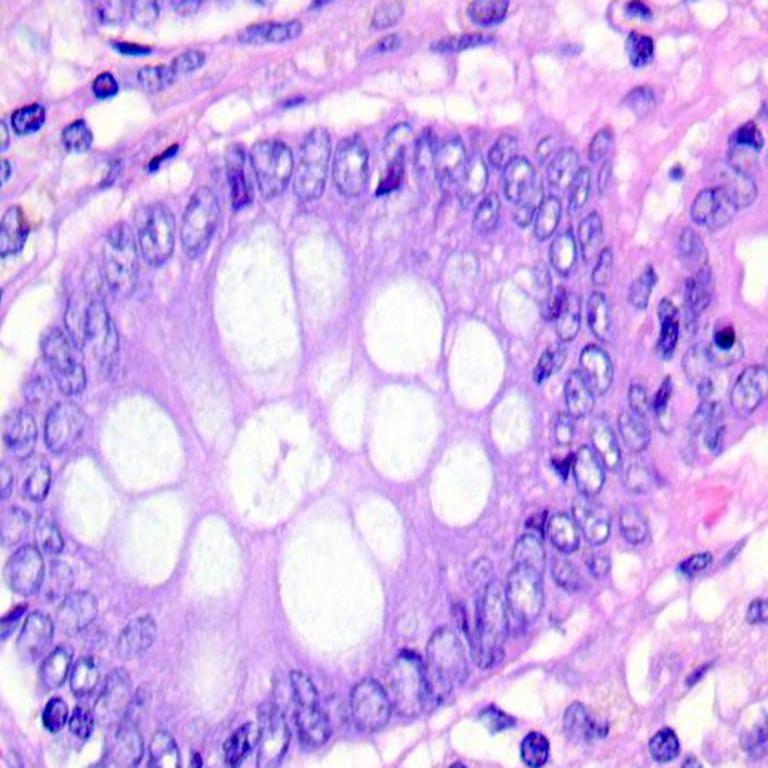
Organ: colon
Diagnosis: benign